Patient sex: M
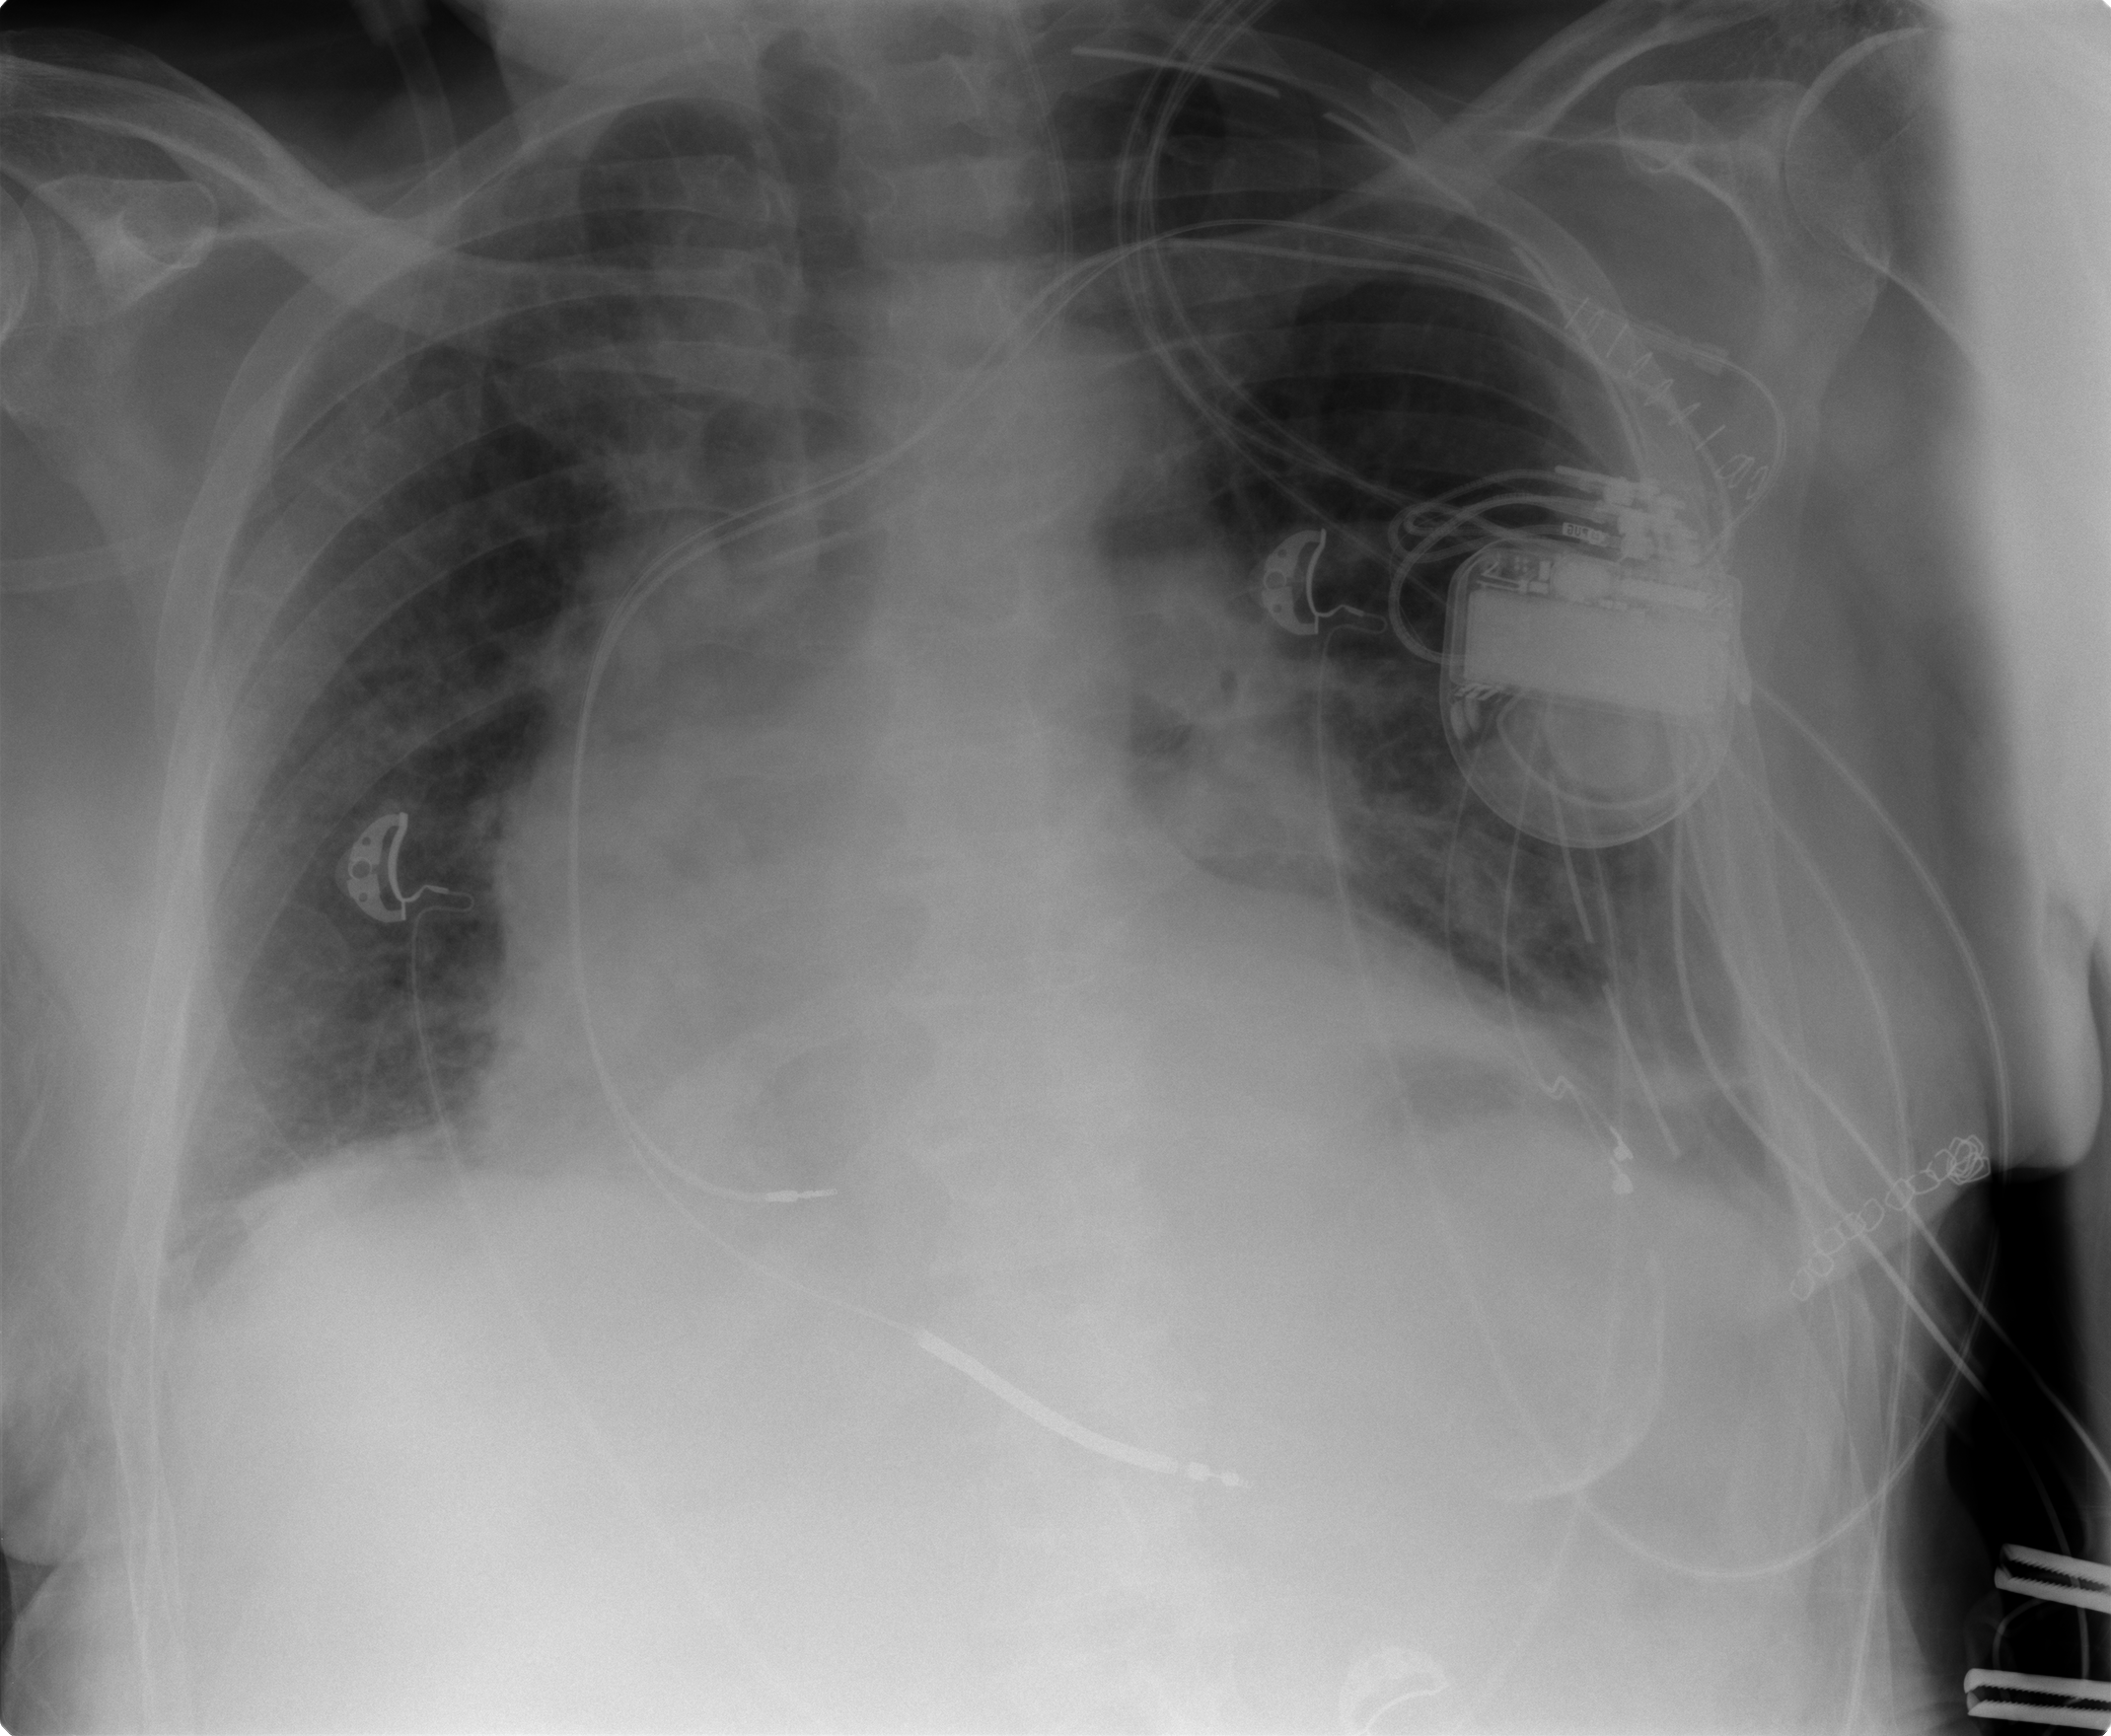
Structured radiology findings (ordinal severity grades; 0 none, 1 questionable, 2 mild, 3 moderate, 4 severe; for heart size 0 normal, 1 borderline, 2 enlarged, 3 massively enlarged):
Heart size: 2
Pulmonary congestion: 2
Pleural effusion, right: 0
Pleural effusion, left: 1
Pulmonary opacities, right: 0
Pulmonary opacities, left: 0
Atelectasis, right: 2
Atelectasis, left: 2